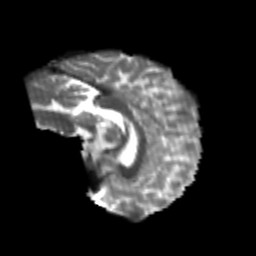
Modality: T2w
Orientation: sagittal
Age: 24
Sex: female
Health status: healthy
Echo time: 0.074 s